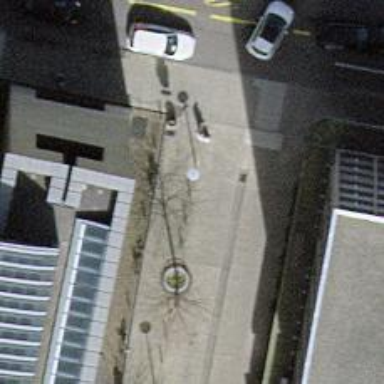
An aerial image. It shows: Bollard barrier.